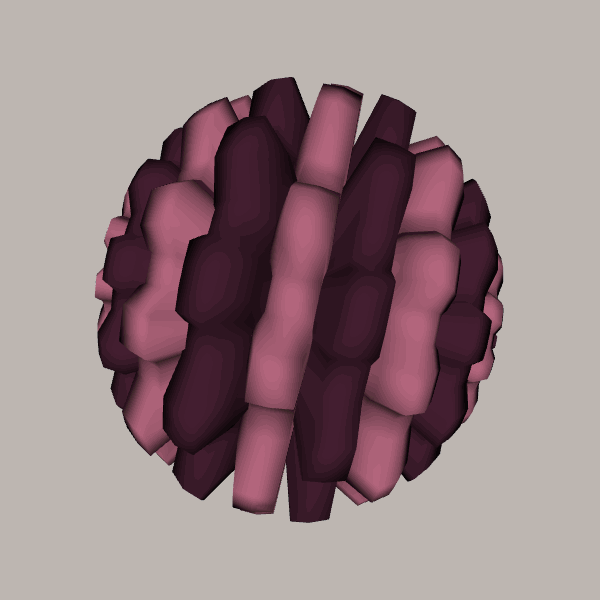
Background: light